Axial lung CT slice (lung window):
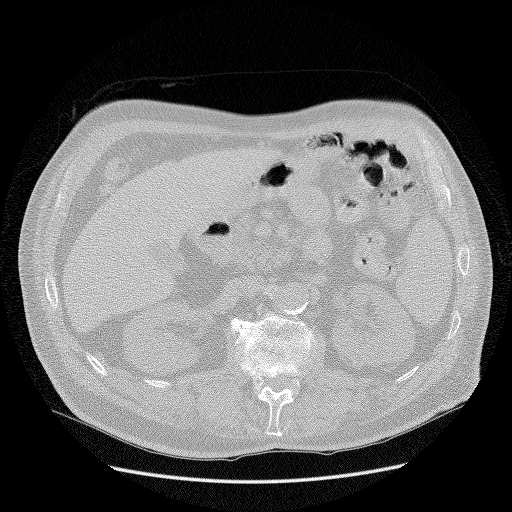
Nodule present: no